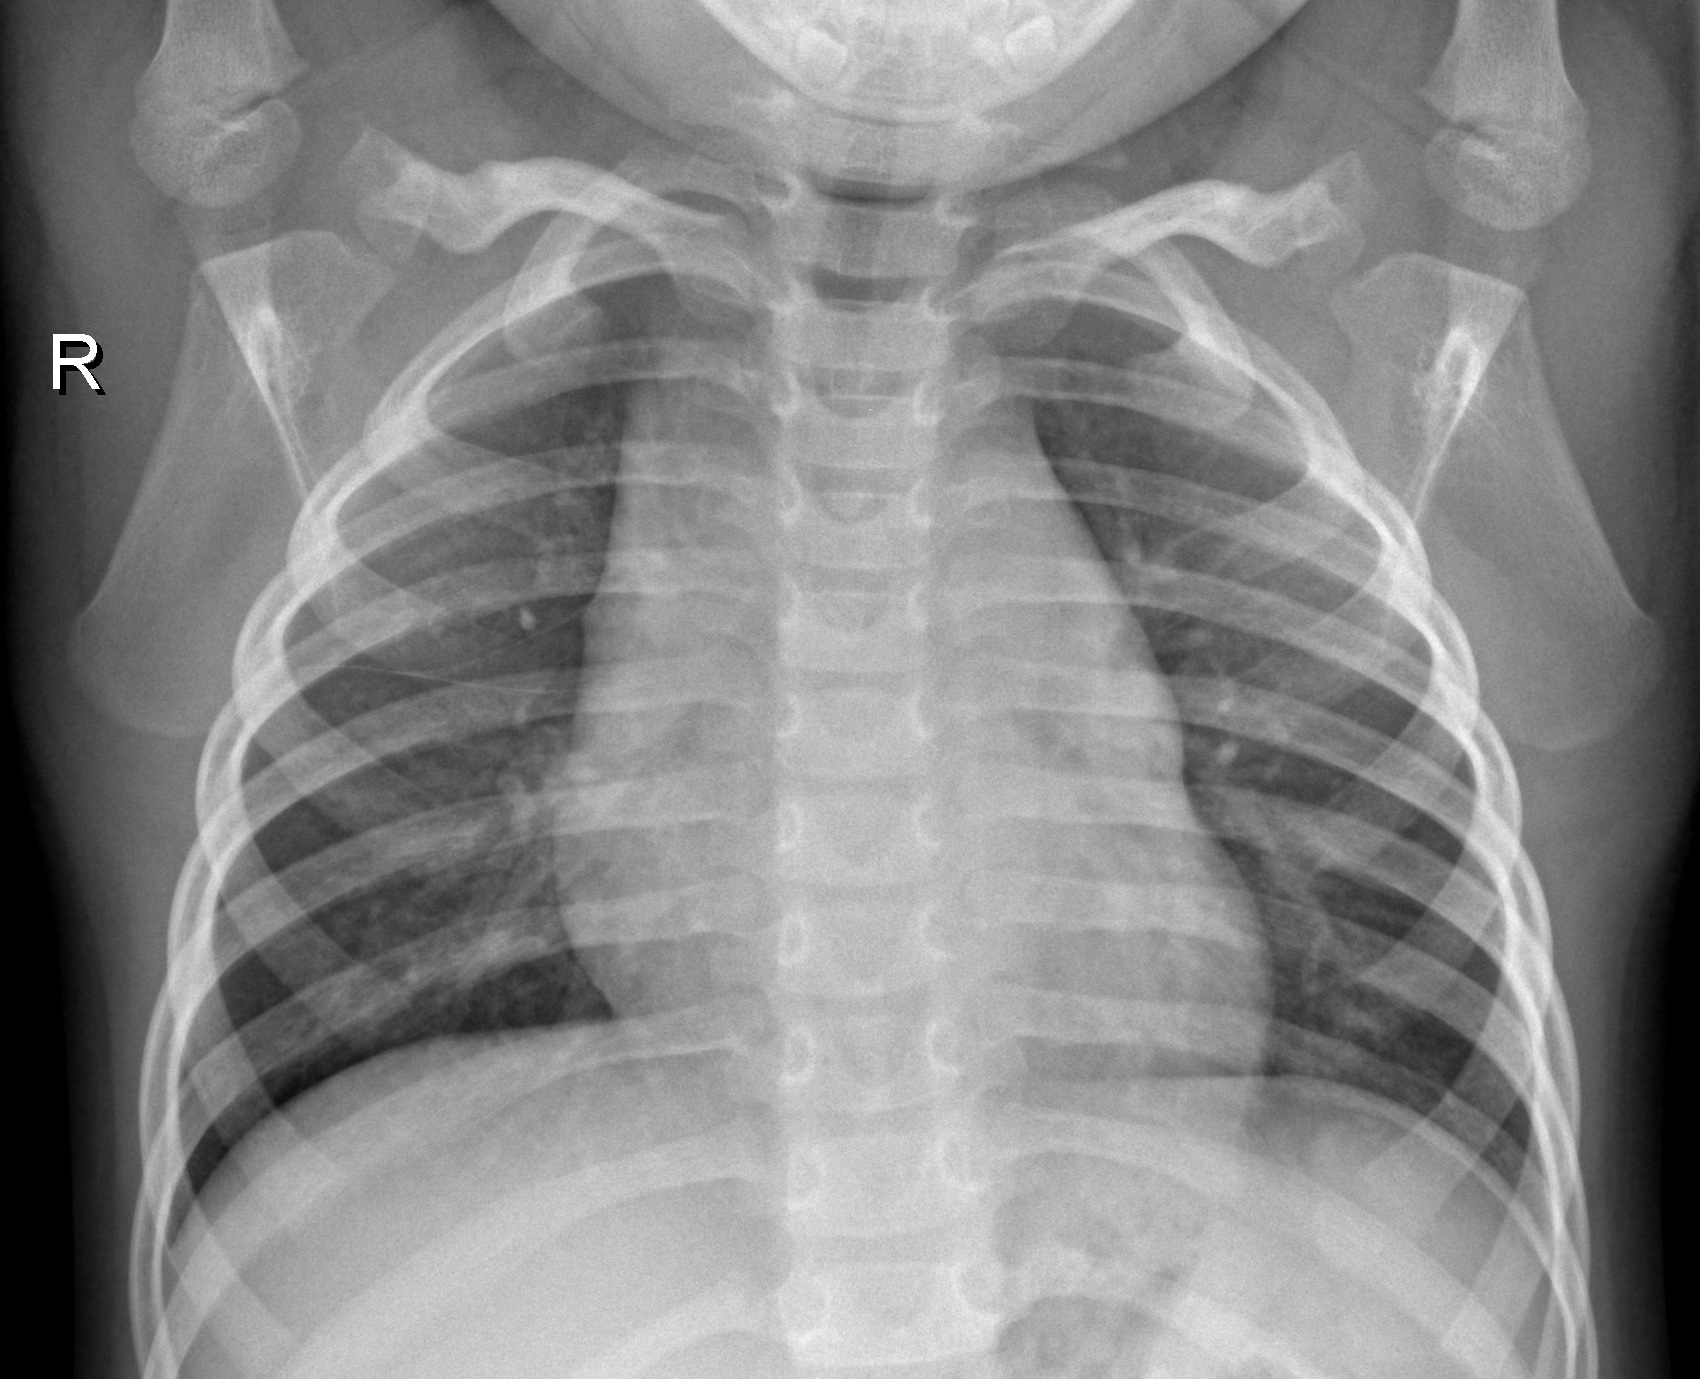
Diagnosis: NORMAL